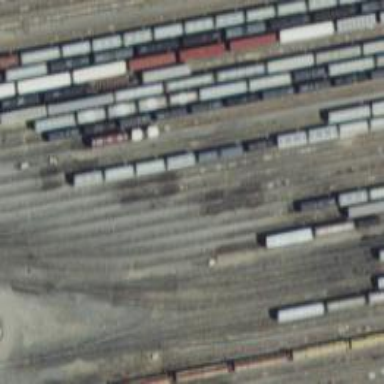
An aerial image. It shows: Railway yard used for servicing trains.